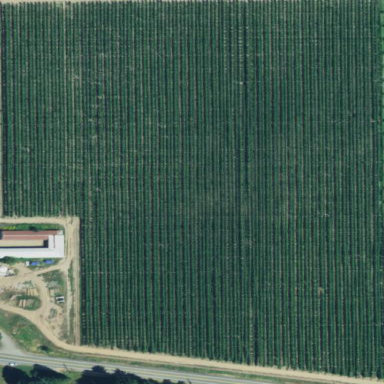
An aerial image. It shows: Orchard.